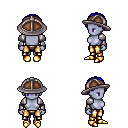
a pixel art fantasy rpg character, female body template, dark elf, purple skin, steel arm armor, gold greaves, blue parted hairstyle, chain helm, gold boots, four views (front, back, left, right), 2x2 character sprite sheet, small pixel art, hard edges, no anti-aliasing